Question: I am still learning ASP.NET for a school project. I have a page with 2 fieldsets on it. One is filled with a log in form (self made, I don't use the asp login control) and the other is filled with a button to go to the register page. The button works and you get redirected to the register page but it shows the error messages of the unfilled login form for half a sec before it links through. I was wondering if there is a way I can stop this from happening. This is the code I have, I don't have added anything to the code behind so I won't post that.
'''
<%-- Begin fieldset --%>
<fieldset>
<legend>Log in Form</legend>
<ol>
<li>
<%-- Email label, textbox en validator --%>
<asp:Label ID="Label2" runat="server" AssociatedControlID="Email">Email: </asp:Label>
<asp:TextBox runat="server" ID="Email" TextMode="Email" />
<%-- Validator om te zien of het veld is ingevuld --%>
<asp:RequiredFieldValidator ID="RequiredFieldValidator2" runat="server" ControlToValidate="Email"
CssClass="field-validation-error" ErrorMessage="Email is een verplicht veld!" />
<asp:RegularExpressionValidator ID="RegularExpressionValidatorEmail" runat="server"
ControlToValidate="Email" CssClass="field-validation-error" Display="Dynamic"
ValidationExpression="^((?>[a-zA-Z\d!#$%&'*+\-/=?^_'{|}~]+ *|((?=[-])[^\]|\[-])* *)*(?<angle><))?((?!\.)(?>\.?[a-zA-Z\d!#$%&'*+\-/=?^_'{|}~]+)+|((?=[-])[^\]|\[-])*)@(((?!-)[a-zA-Z\d\-]+(?<!-)\.)+[a-zA-Z]{2,}|\[(((?(?<!\[)\.)(25[0-5]|2[0-4]\d|[01]?\d?\d)){4}|[a-zA-Z\d\-]*[a-zA-Z\d]:((?=[-])[^\\[\]]|\[-])+)\])(?(angle)>)$"
ErrorMessage="Gebruik geen illegale tekens in uw email aub!"></asp:RegularExpressionValidator>
</li>
<li>
<%-- Passwoord label en textbox --%>
<asp:Label ID="Label3" runat="server" AssociatedControlID="Password">Wachtwoord: </asp:Label>
<asp:TextBox runat="server" ID="Password" TextMode="Password" />
<%-- Validator om te zien of het veld is ingevuld--%>
<asp:RequiredFieldValidator ID="RequiredFieldValidator3" runat="server" ControlToValidate="Password"
CssClass="field-validation-error" ErrorMessage="Wachtwoord is een verplicht veld!" />
</li>
</ol>
<%-- Registreer button --%>
<asp:Button ID="buttonLogIn" runat="server" CommandName="MoveNext" Text="Log in" />
</fieldset>
<%-- Einde fieldset --%>
<%-- Begin fieldset --%>
<fieldset>
<legend>Registreer hier!</legend>
<%-- Registreer button --%>
<asp:Button ID="buttonRegistreerHier" runat="server" CommandName="MoveNext" Text="Registreer hier!!"
OnClick="buttonRegistreerHier_Click" OnClientClick="window.location.href='RegistratieForm.aspx'"
PostBackUrl="~/RegistratieForm.aspx" />
</fieldset>
<%-- Einde fieldset --%>
'''
this is the image of the moment I clicked the button and the error messages get shown, it takes only half a sec to 1 sec but it is bothersome.

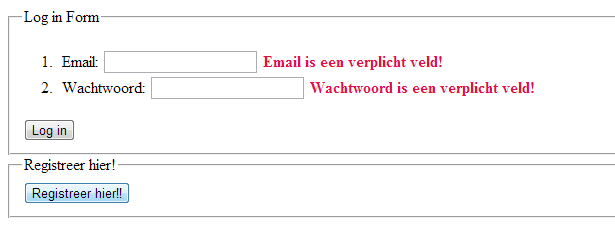
Answer: What you want is the 'CausesValidation' property: <URL>
> You can specify or determine whether validation is performed on both
the client and the server when a Button control is clicked by using
the CausesValidation property. To prevent validation from being
performed, set the CausesValidation property to false.
'''
<asp:Button
ID="buttonLogIn"
runat="server"
CommandName="MoveNext"
Text="Log in"
CausesValidation="false" />
'''